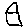
Label: house